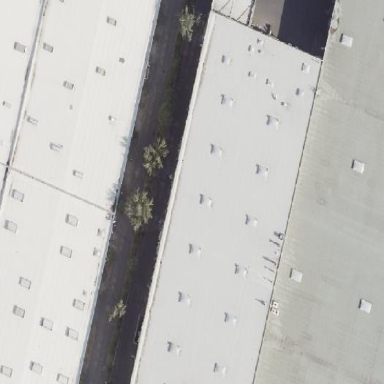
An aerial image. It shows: Commercial building.